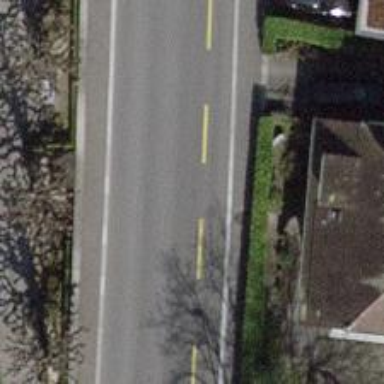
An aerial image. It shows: Tertiary road with dedicated cycle lane on the left side.